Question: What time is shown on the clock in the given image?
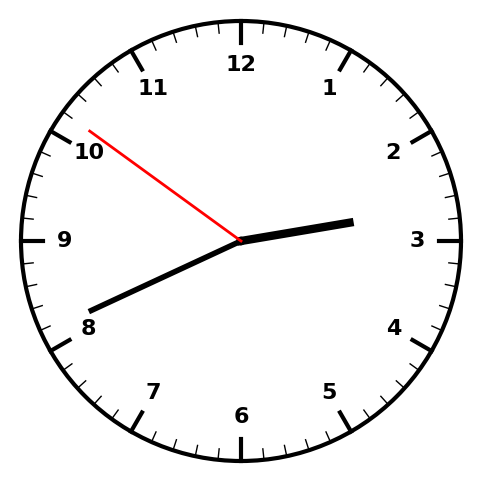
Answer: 02:40:51